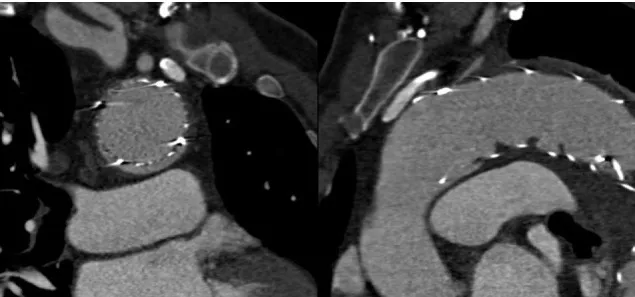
AngioCT showing type Ia endoleak after the TEVAR procedure.
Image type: radiology (ct)